Aerial crown-view tile of a tropical tree (Barro Colorado Island, Panama), acquired 20240918:
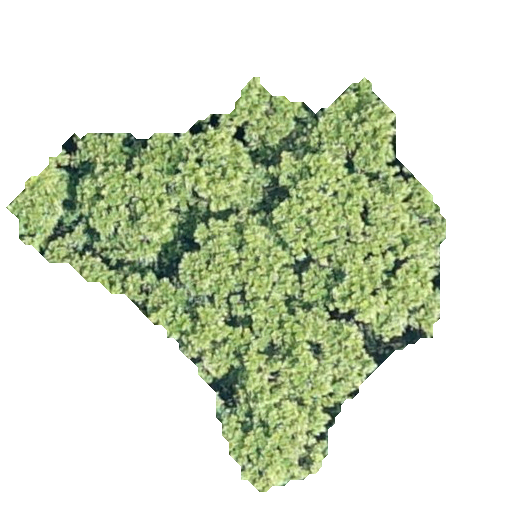
Species: Anacardium excelsum
GBIF accepted scientific name: Anacardium excelsum
Crown area: 155.145 m²